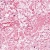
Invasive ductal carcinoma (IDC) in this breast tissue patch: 0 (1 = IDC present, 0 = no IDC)